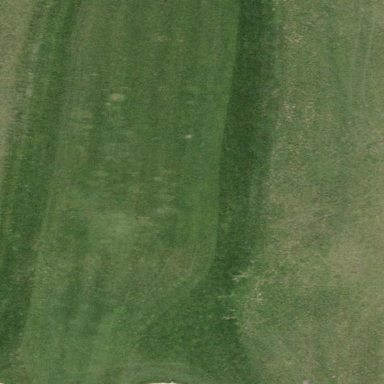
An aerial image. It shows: Grassy golf fairway.